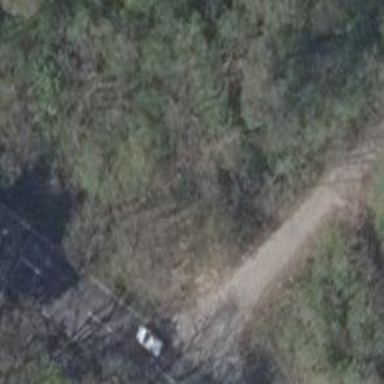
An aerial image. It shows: Emergency access point on the road.